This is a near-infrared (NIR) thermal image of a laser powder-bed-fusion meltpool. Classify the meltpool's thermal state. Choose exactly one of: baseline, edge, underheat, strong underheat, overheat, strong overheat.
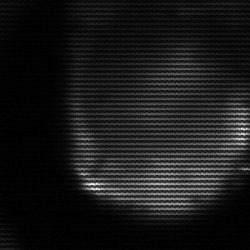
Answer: edge